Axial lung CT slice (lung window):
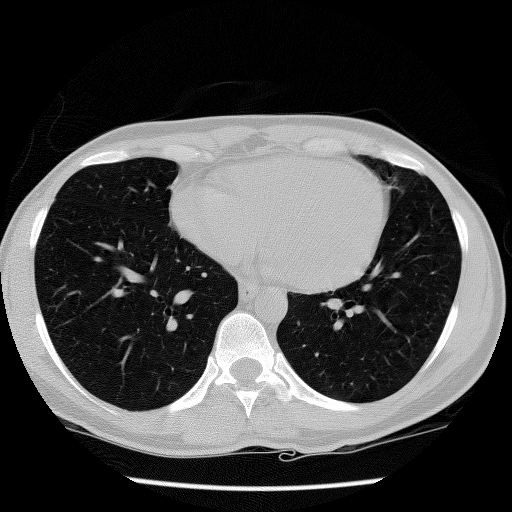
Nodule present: no